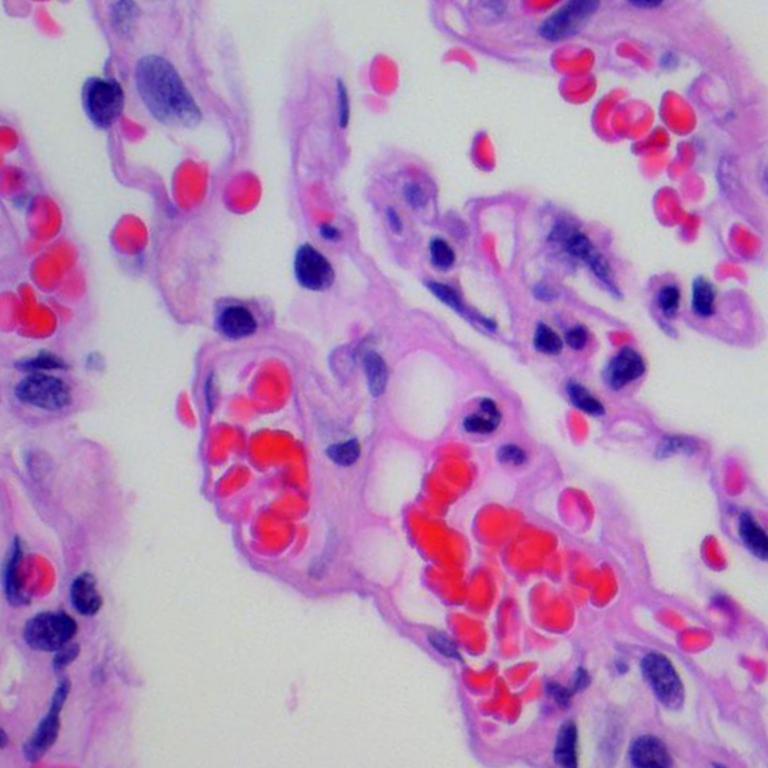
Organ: lung
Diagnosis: benign